Question: From a directed graph and give two vertices (v, u) I need to find: Common 'out' Neighbors and Common 'in' Neighbors.
E.g:
'''
import networkx as nx
ghybrid = nx.DiGraph()
ghybrid.add_edge("A", "B")
ghybrid.add_edge("A", "C")
ghybrid.add_edge("B", "D")
ghybrid.add_edge("D", "C")
ghybrid.add_edge("E", "A")
ghybrid.add_edge("E", "D")
'''

I want this:
'''
# Common out Neighbors
B , E : set(['D'])
E , B : set(['D'])
A , D : set(['C'])
D , A : set(['C'])
# Common in Neighbors
A , D : set(['E'])
D , A : set(['E'])
'''
I can have the Common 'out' Neighbors:
'''
def common_out_neighbors(g, i, j):
return set(g.neighbors(i)).intersection(g.neighbors(j))
'''
But, I don't know how to get the Common 'in' Neigbors. Can anyone help me?
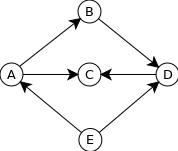
Answer: For DiGraphs you can use the 'predecessors' and 'successors' methods:
'''
import networkx as nx
def common_out_neighbors(g, i, j):
return set(g.successors(i)).intersection(g.successors(j))
def common_in_neighbors(g, i, j):
return set(g.predecessors(i)).intersection(g.predecessors(j))
if __name__ == '__main__':
ghybrid = nx.DiGraph()
ghybrid.add_edge("A", "B")
ghybrid.add_edge("A", "C")
ghybrid.add_edge("B", "D")
ghybrid.add_edge("D", "C")
ghybrid.add_edge("E", "A")
ghybrid.add_edge("E", "D")
print common_out_neighbors(ghybrid, 'A', 'D')
print common_in_neighbors(ghybrid, 'A', 'D')
# output
# set(['C'])
# set(['E'])
'''